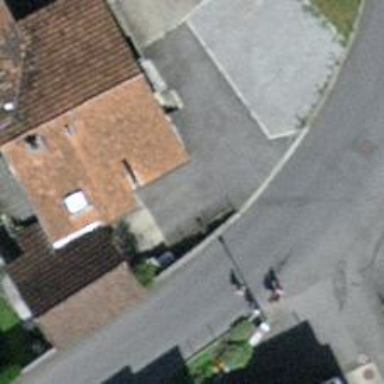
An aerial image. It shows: Bus stop with platform for public transport.